Question: Hopefully this will stop the chain.
See the linked questions if you want more background, but I need to conditional format multiple rows (2,000+) from the FIRST (leftmost) non-blank cell + the next 11 columns after it. Not sure if it's needed for the conditional format formula, but I am able to get the start cell for each row, can kind of get the end cell (see below).
Cell address of the first populated cell in the row (*the data starts on row 2, the values begin in column C and end in column P):
'''
{=(ADDRESS(2,COLUMN(INDEX(C2:P2,MATCH(1,IF(C2:P2<>0,IF(C2:P2<>"",1)),0)))))}
'''
^ this gets me an absoluted text-version of the leftmost populated cell in each row. I have all these addresses in a helper column. I am then able to get the desired stopping-point for the format (12th cell to the right of the cell returned from above formula), but I have to manually enter the cell address derived from above formula:
'''
=ADDRESS(2,COLUMN(OFFSET(N2,0,11,1,1)))
'''
I can't nest the start cell formula inside this second formula or it breaks.
THANK YOU!
Desired result (ignore the different colors, they can be the same):

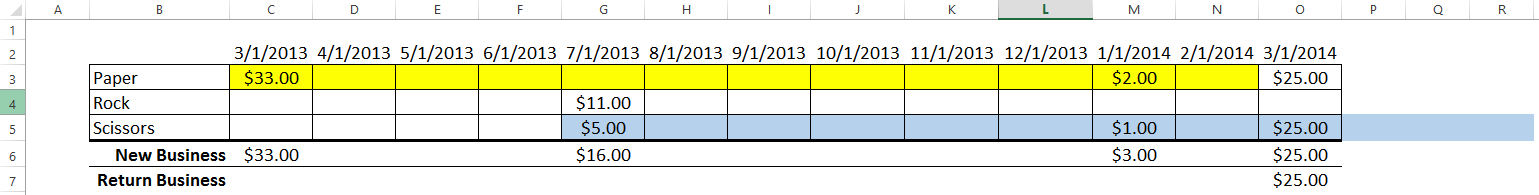
Answer: I added a helper column C that finds the first non blank in the row (my data went from column D to column AZ)
'''
=MATCH(TRUE,INDEX((D2:AZ2<>0),0),0)
'''
My conditional format rule applied to D2 to AZ4 was to highlight when the following was true:
'''
==AND(COLUMN(D2)<($C2+11+COLUMN($D2)),COLUMN(D2)>=$C2+COLUMN($C2))
'''
You can modify this to put the helper column where you wish, and to use named ranges.
(Had to add condition to not start coloring before the first instance!)